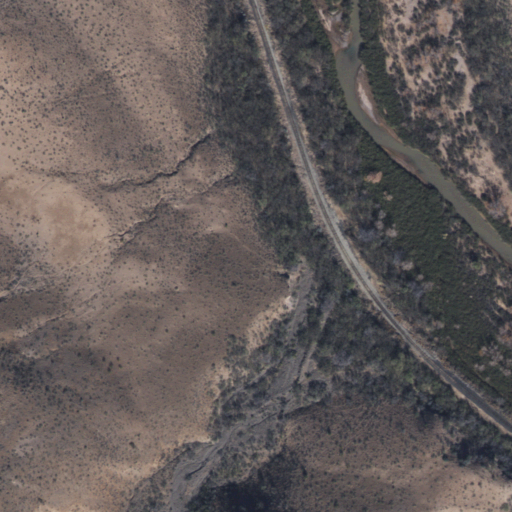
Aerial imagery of valley in Arizona named Buck Canyon containing shrub, woody wetlands, and open water